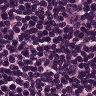
Metastatic tissue present: no